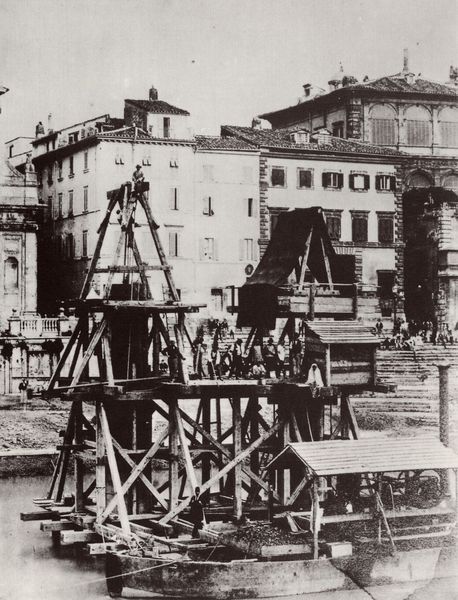
Titel: Der Bau der Not-Brücke von Ripetta
Künstler: Italienischer Photograph
Standort: Rom
Institution: Archivio Fotografico Comunale
Schlagwörter: dunkel, himmel, schatten, wasser, weiß, dreieck, fluss, menschen, see, stadt, ufer, fenster, grau, hell, holz, licht, männer, schwarz, dach, gebäude, haus, zaun, leute, architektur, stein, häuser, brücke, kanal, boot, boote, fensterläden, kahn, kamin, schornstein, turm, schiff, schiffe, ansicht, fassade, fassaden, gasse, italien, tribüne, dächer, giebel, mauer, ziegel, arbeiter, hafen, industrie, rad, werft, kai, promenade, böschung, dampf, steg, treppe, treppen, balken, geländer, stufen, gestell, bucht, foto, fotografie, photographie, bögen, gerüst, stangen, palast, kran, seil, winde, schwarz-weiß, photo, gemäuer, zimmerer, walmdach, konstruktion, pyramide, fotographie, streben, aufnahme, bau, bauen, photografie, aufbau, baustelle, mietshäuser, dampfmaschine, stiegen, errichtung, holzgerüst, floß, baugerüst, bohrung, holzkonstruktion, brückenbau, hausboot, ponton, flößer, fotogr, arbeiterdach, dächer dach, sw, mann auf dem gerüst, bauleute